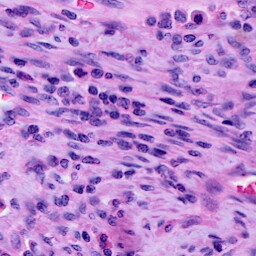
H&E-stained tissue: Cervix